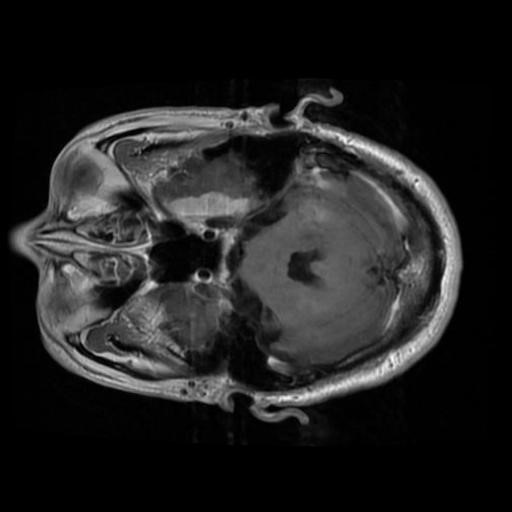
Label: brain_menin